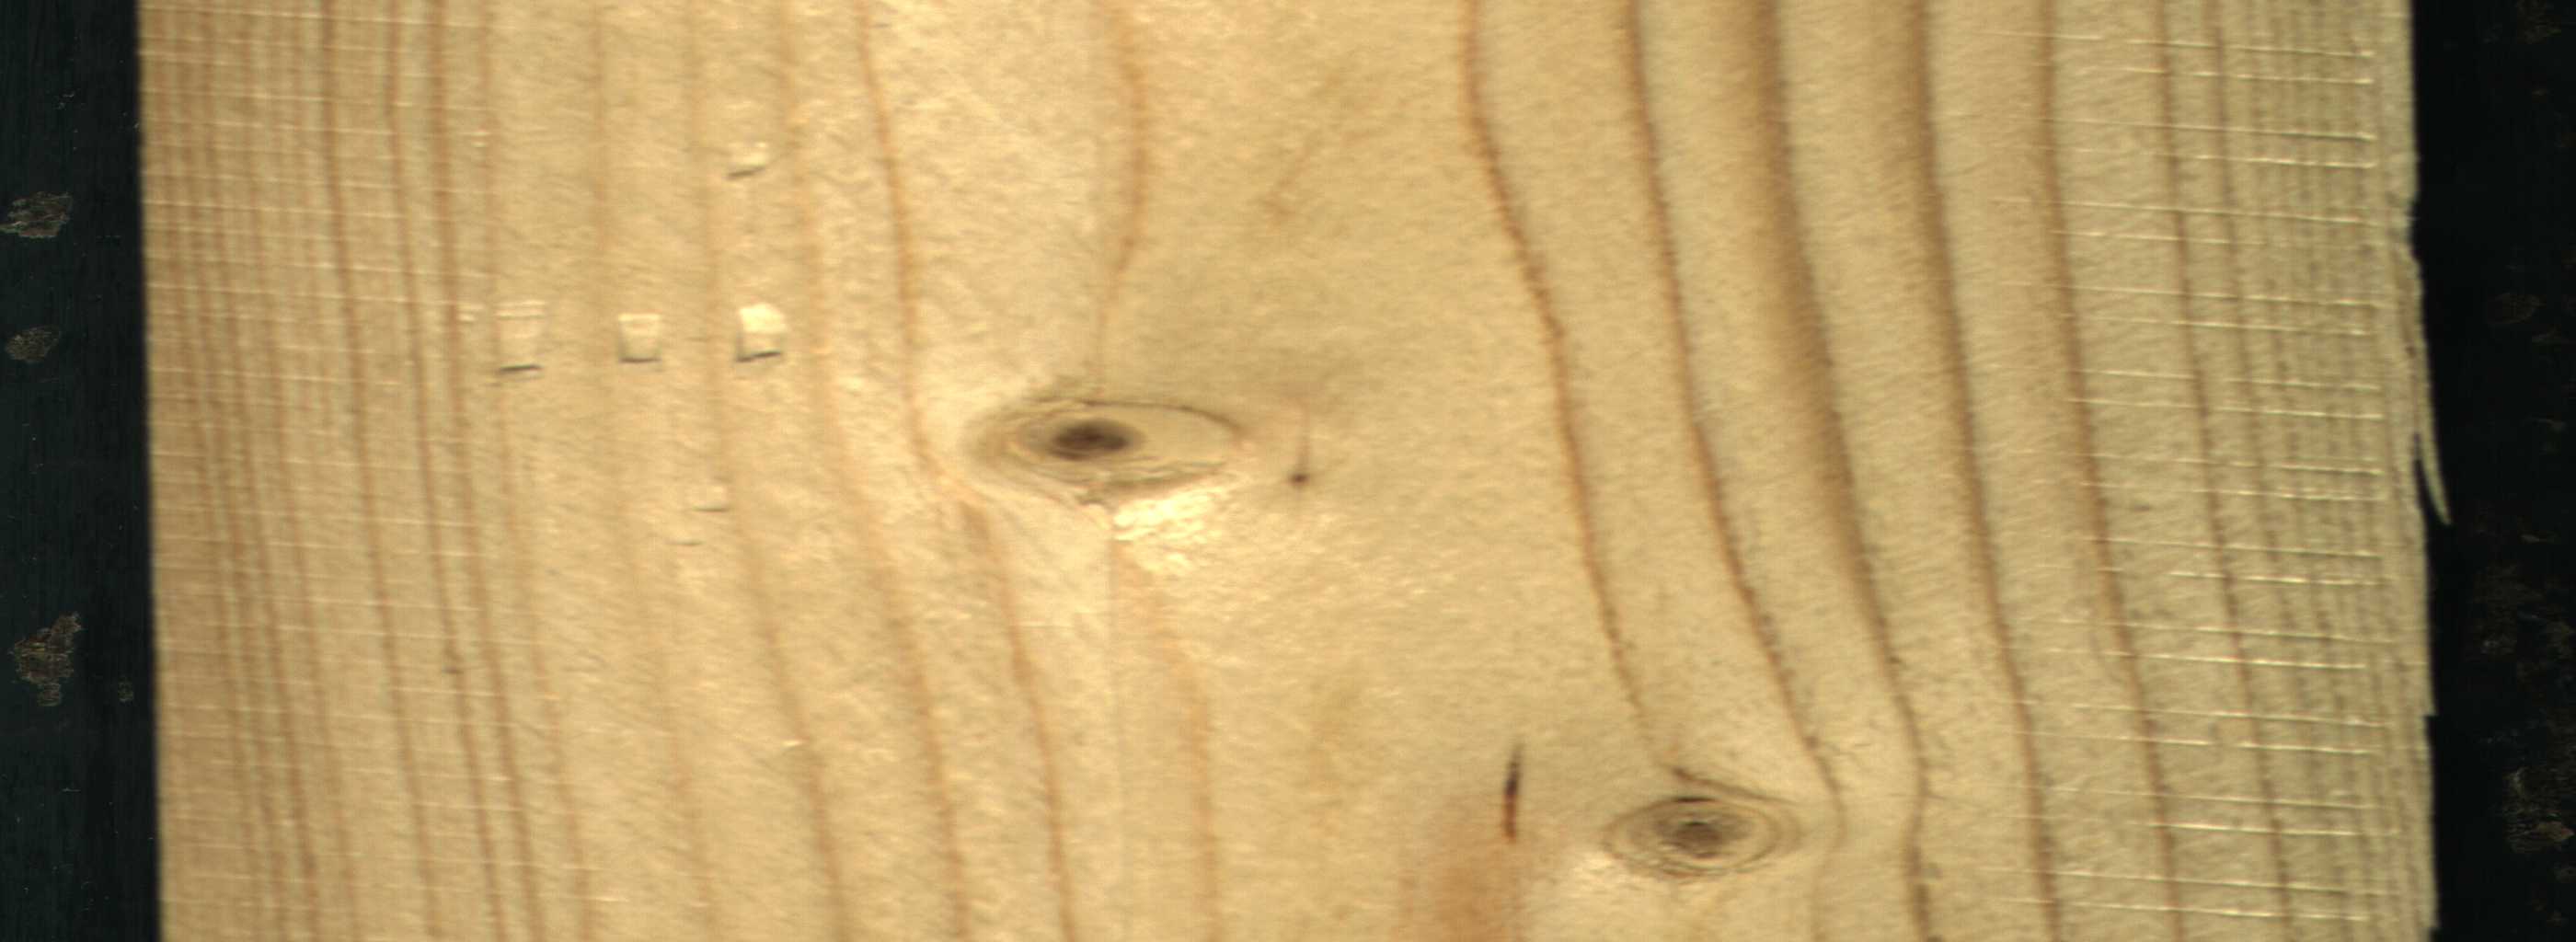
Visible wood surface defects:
resin
Live_Knot
Live_Knot